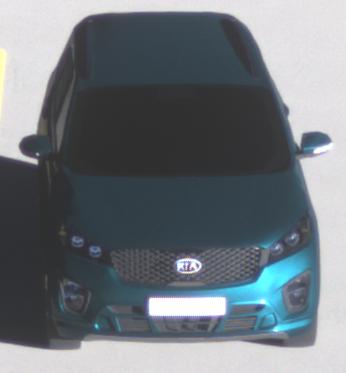
Make: KIA
Model: Sorento 2.2 CRDi
Detailed model: Sorento (UM)
Model produced from: 2015/03
Model produced until: 2017/10
Doors: 5
Color: blue
Road condition: dry road
Daytime: sunrise or sunset
Contrast: high contrast